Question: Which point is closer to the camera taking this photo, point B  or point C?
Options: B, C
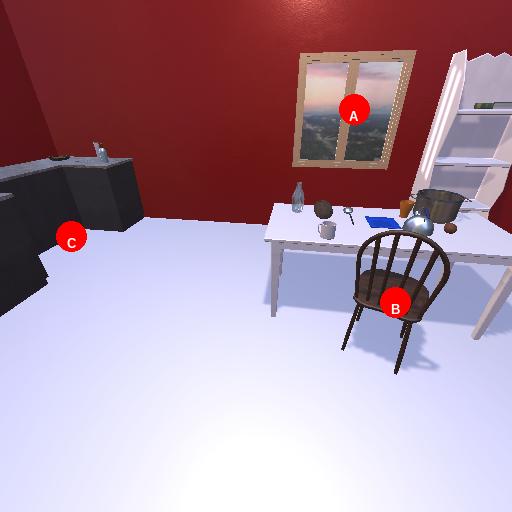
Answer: B